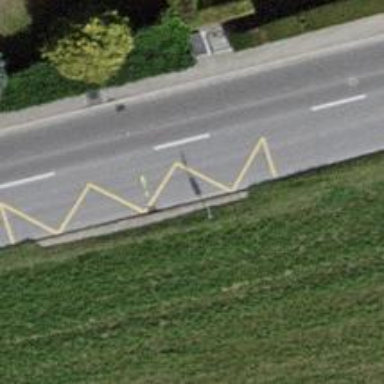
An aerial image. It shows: Bus stop with designated public transport stop position.